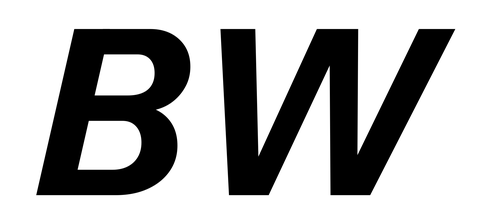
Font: InstrumentSans-Italic_Bold_Italic